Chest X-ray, AP view. Patient: 40 years old, sex F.
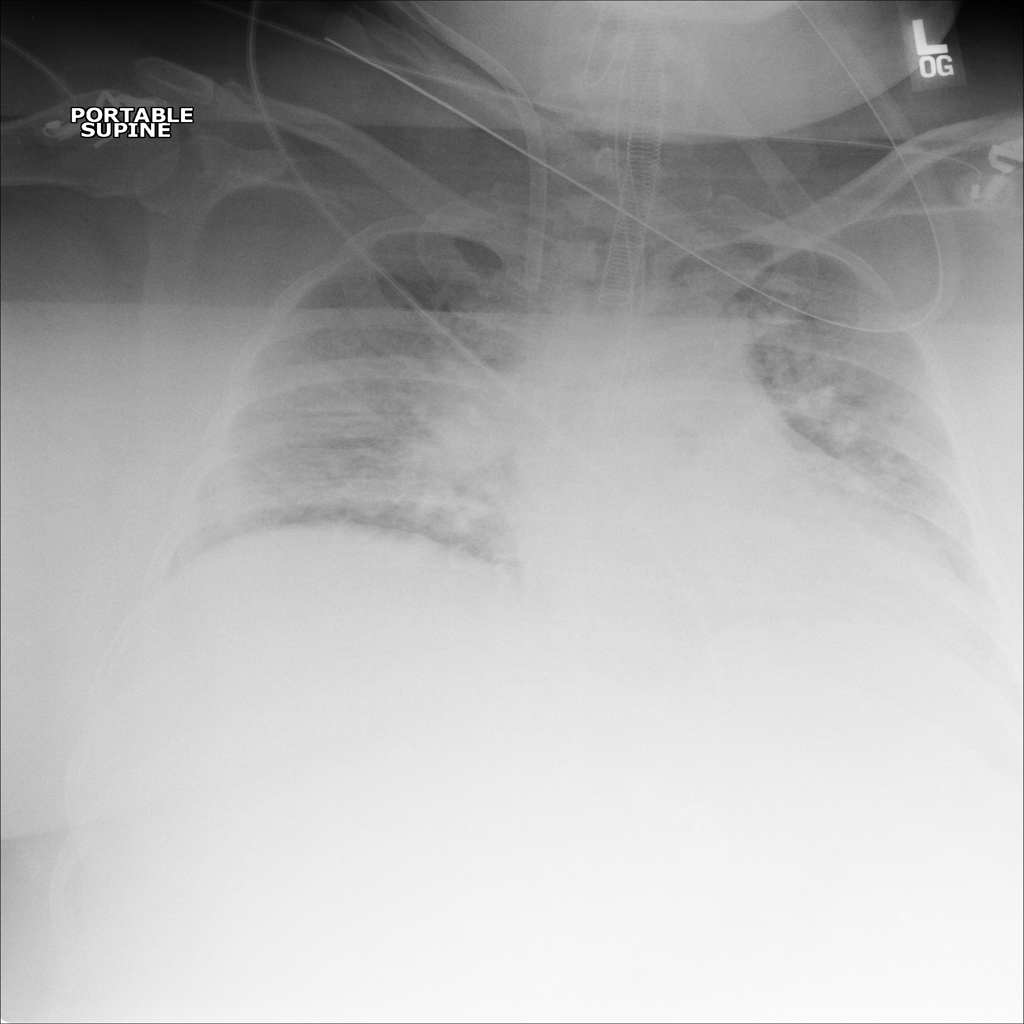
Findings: No Finding